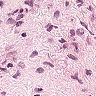
Metastatic tissue present: no